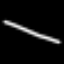
Label: line